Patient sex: M
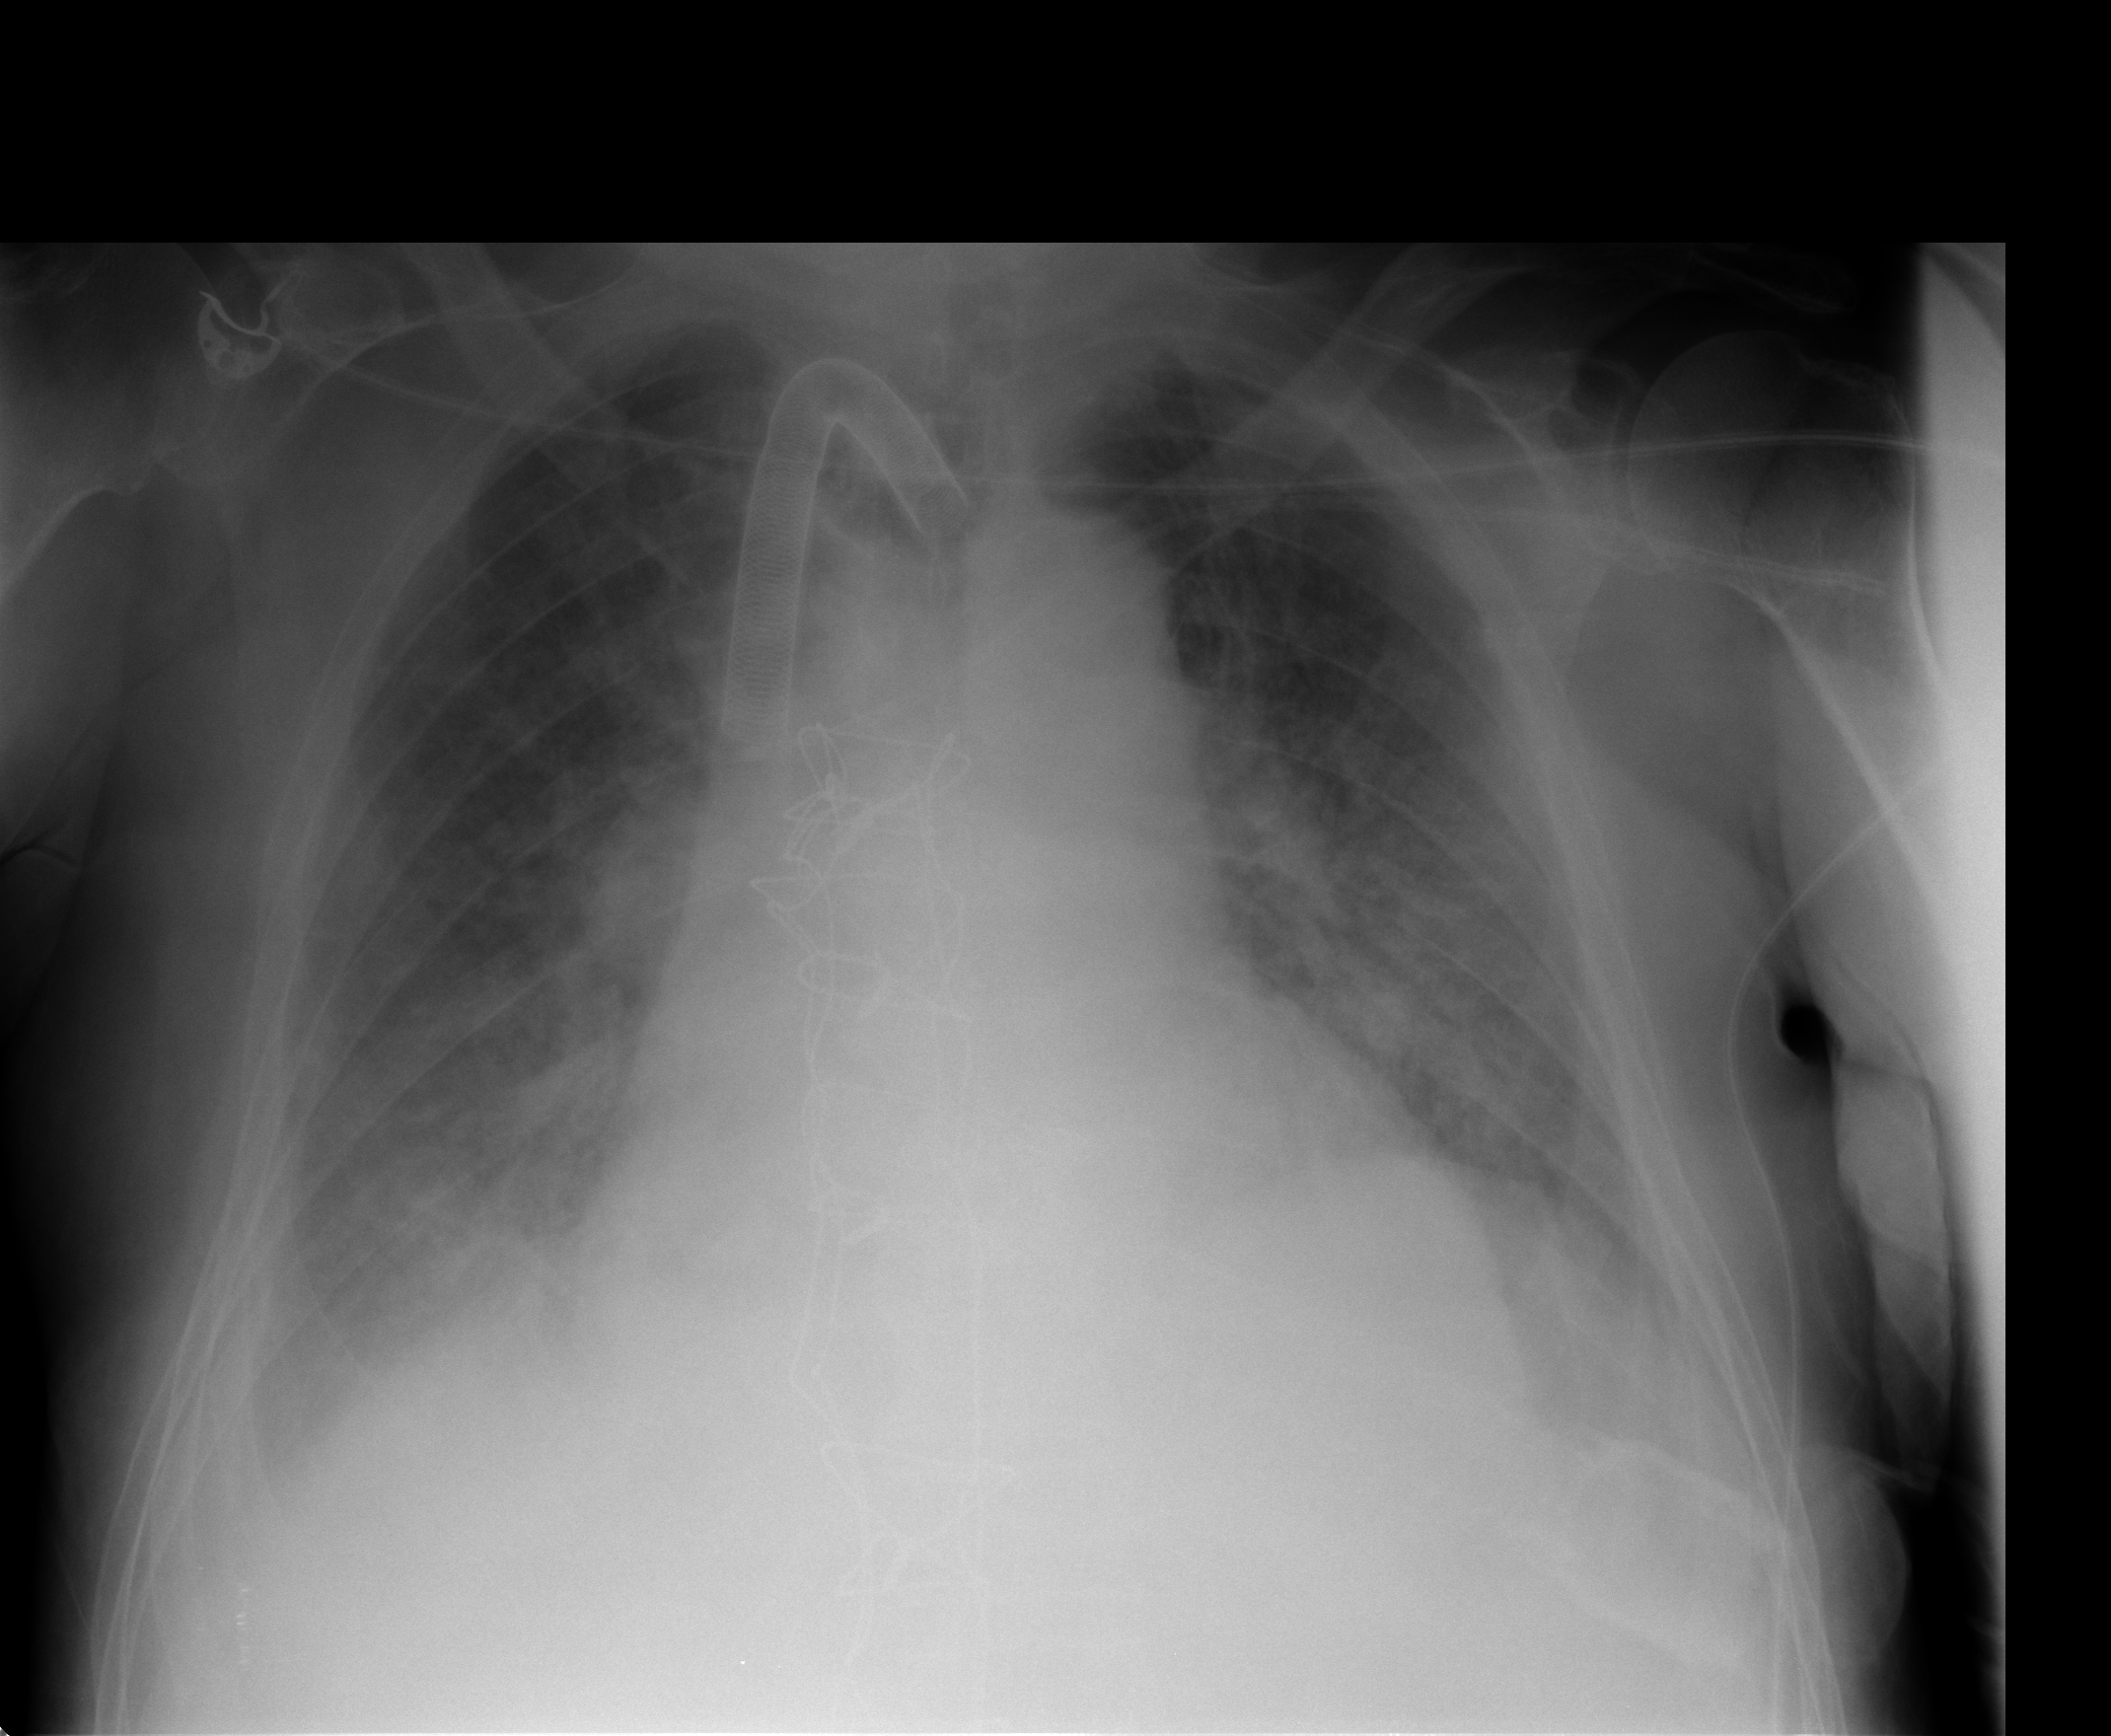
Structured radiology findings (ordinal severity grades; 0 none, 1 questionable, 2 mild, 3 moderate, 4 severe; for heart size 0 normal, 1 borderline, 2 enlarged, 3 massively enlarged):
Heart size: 2
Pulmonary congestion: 2
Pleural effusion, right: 2
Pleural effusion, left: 2
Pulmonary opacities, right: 2
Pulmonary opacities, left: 2
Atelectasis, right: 2
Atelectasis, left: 2